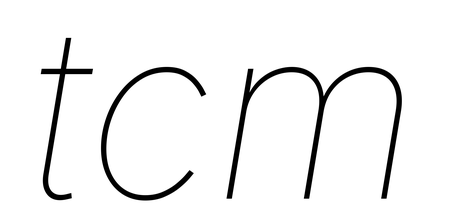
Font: Inter-Italic_Thin_Italic